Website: walmart
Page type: billing-address
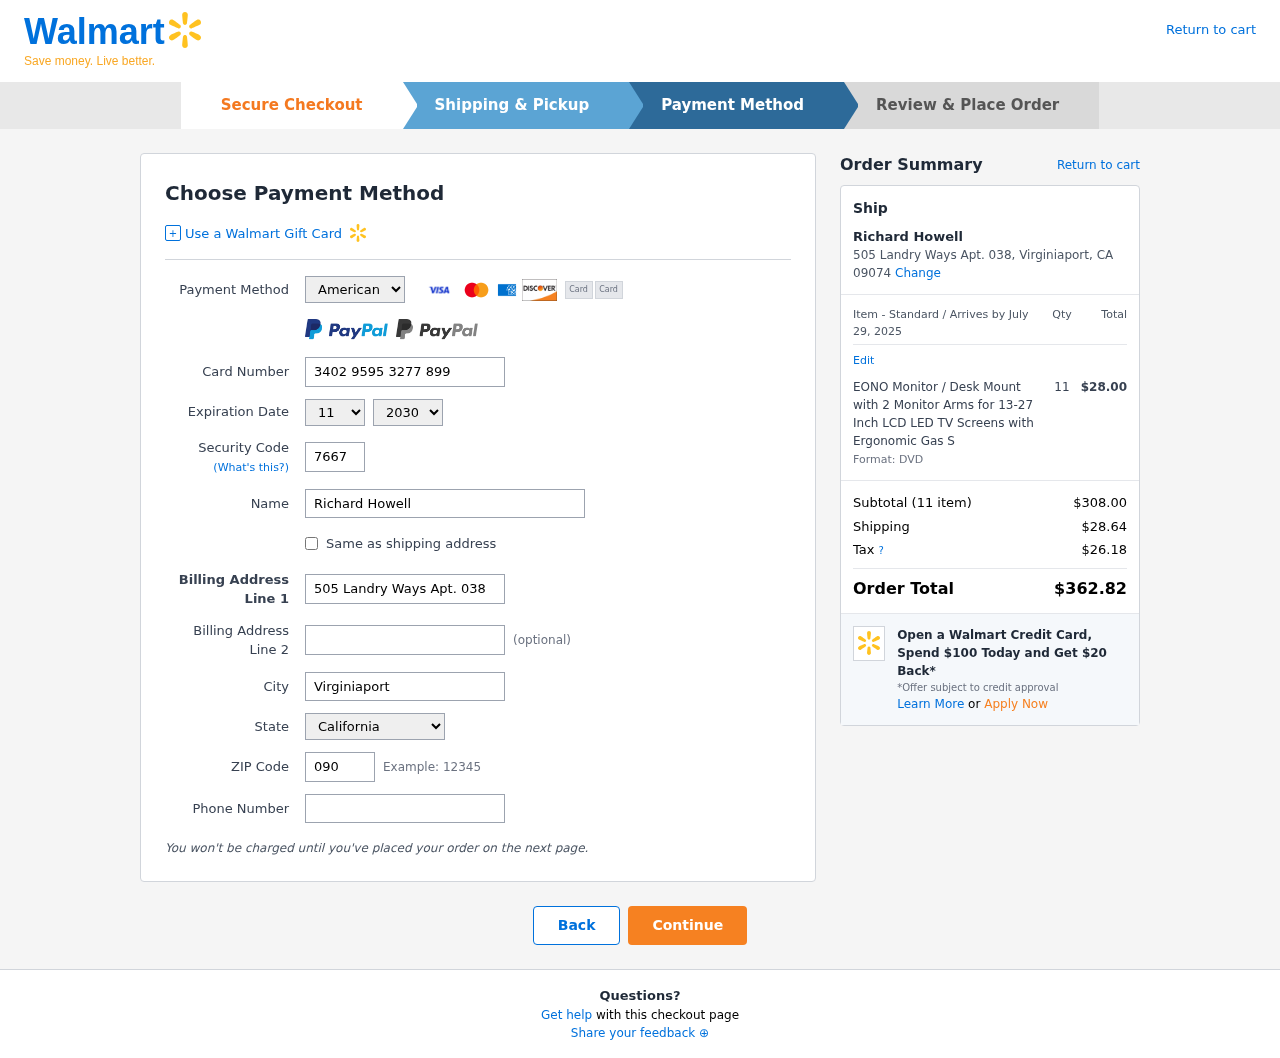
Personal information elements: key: PII_CARD_CVV
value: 7667
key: PII_CARD_EXPIRY_MONTH
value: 11
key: PII_CARD_EXPIRY_YEAR
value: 30
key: PII_CARD_NUMBER
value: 3402 9595 3277 899
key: PII_CARD_TYPE
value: American Express
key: PII_CITY
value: Virginiaport
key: PII_CITY_STATE_ZIP
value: Virginiaport, CA 09074
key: PII_FULLNAME
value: Richard Howell
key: PII_PHONE
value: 8806936488
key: PII_POSTCODE
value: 09074
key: PII_STATE
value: California
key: PII_STREET
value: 505 Landry Ways Apt. 038
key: PII_FULLNAME2
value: Richard Howell
Product elements: key: PRODUCT1_NAME
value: EONO Monitor / Desk Mount with 2 Monitor Arms for 13-27 Inch LCD LED TV Screens with Ergonomic Gas S
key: PRODUCT1_PRICE
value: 28
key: PRODUCT1_QUANTITY
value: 11
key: PRODUCT1_DESC
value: Format: DVD
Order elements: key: ORDER_DELIVERY_DATE
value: July 29, 2025
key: ORDER_NUM_ITEMS
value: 11
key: ORDER_SUBTOTAL
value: $308.00
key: ORDER_SHIPPING_COST
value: $28.64
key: ORDER_TAX
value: $26.18
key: ORDER_TOTAL
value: $362.82